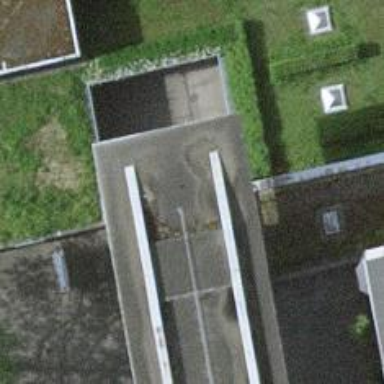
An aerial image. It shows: Set of concrete steps.